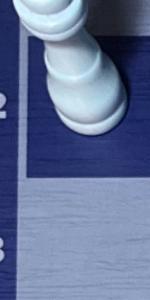
Label: Empty